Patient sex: M
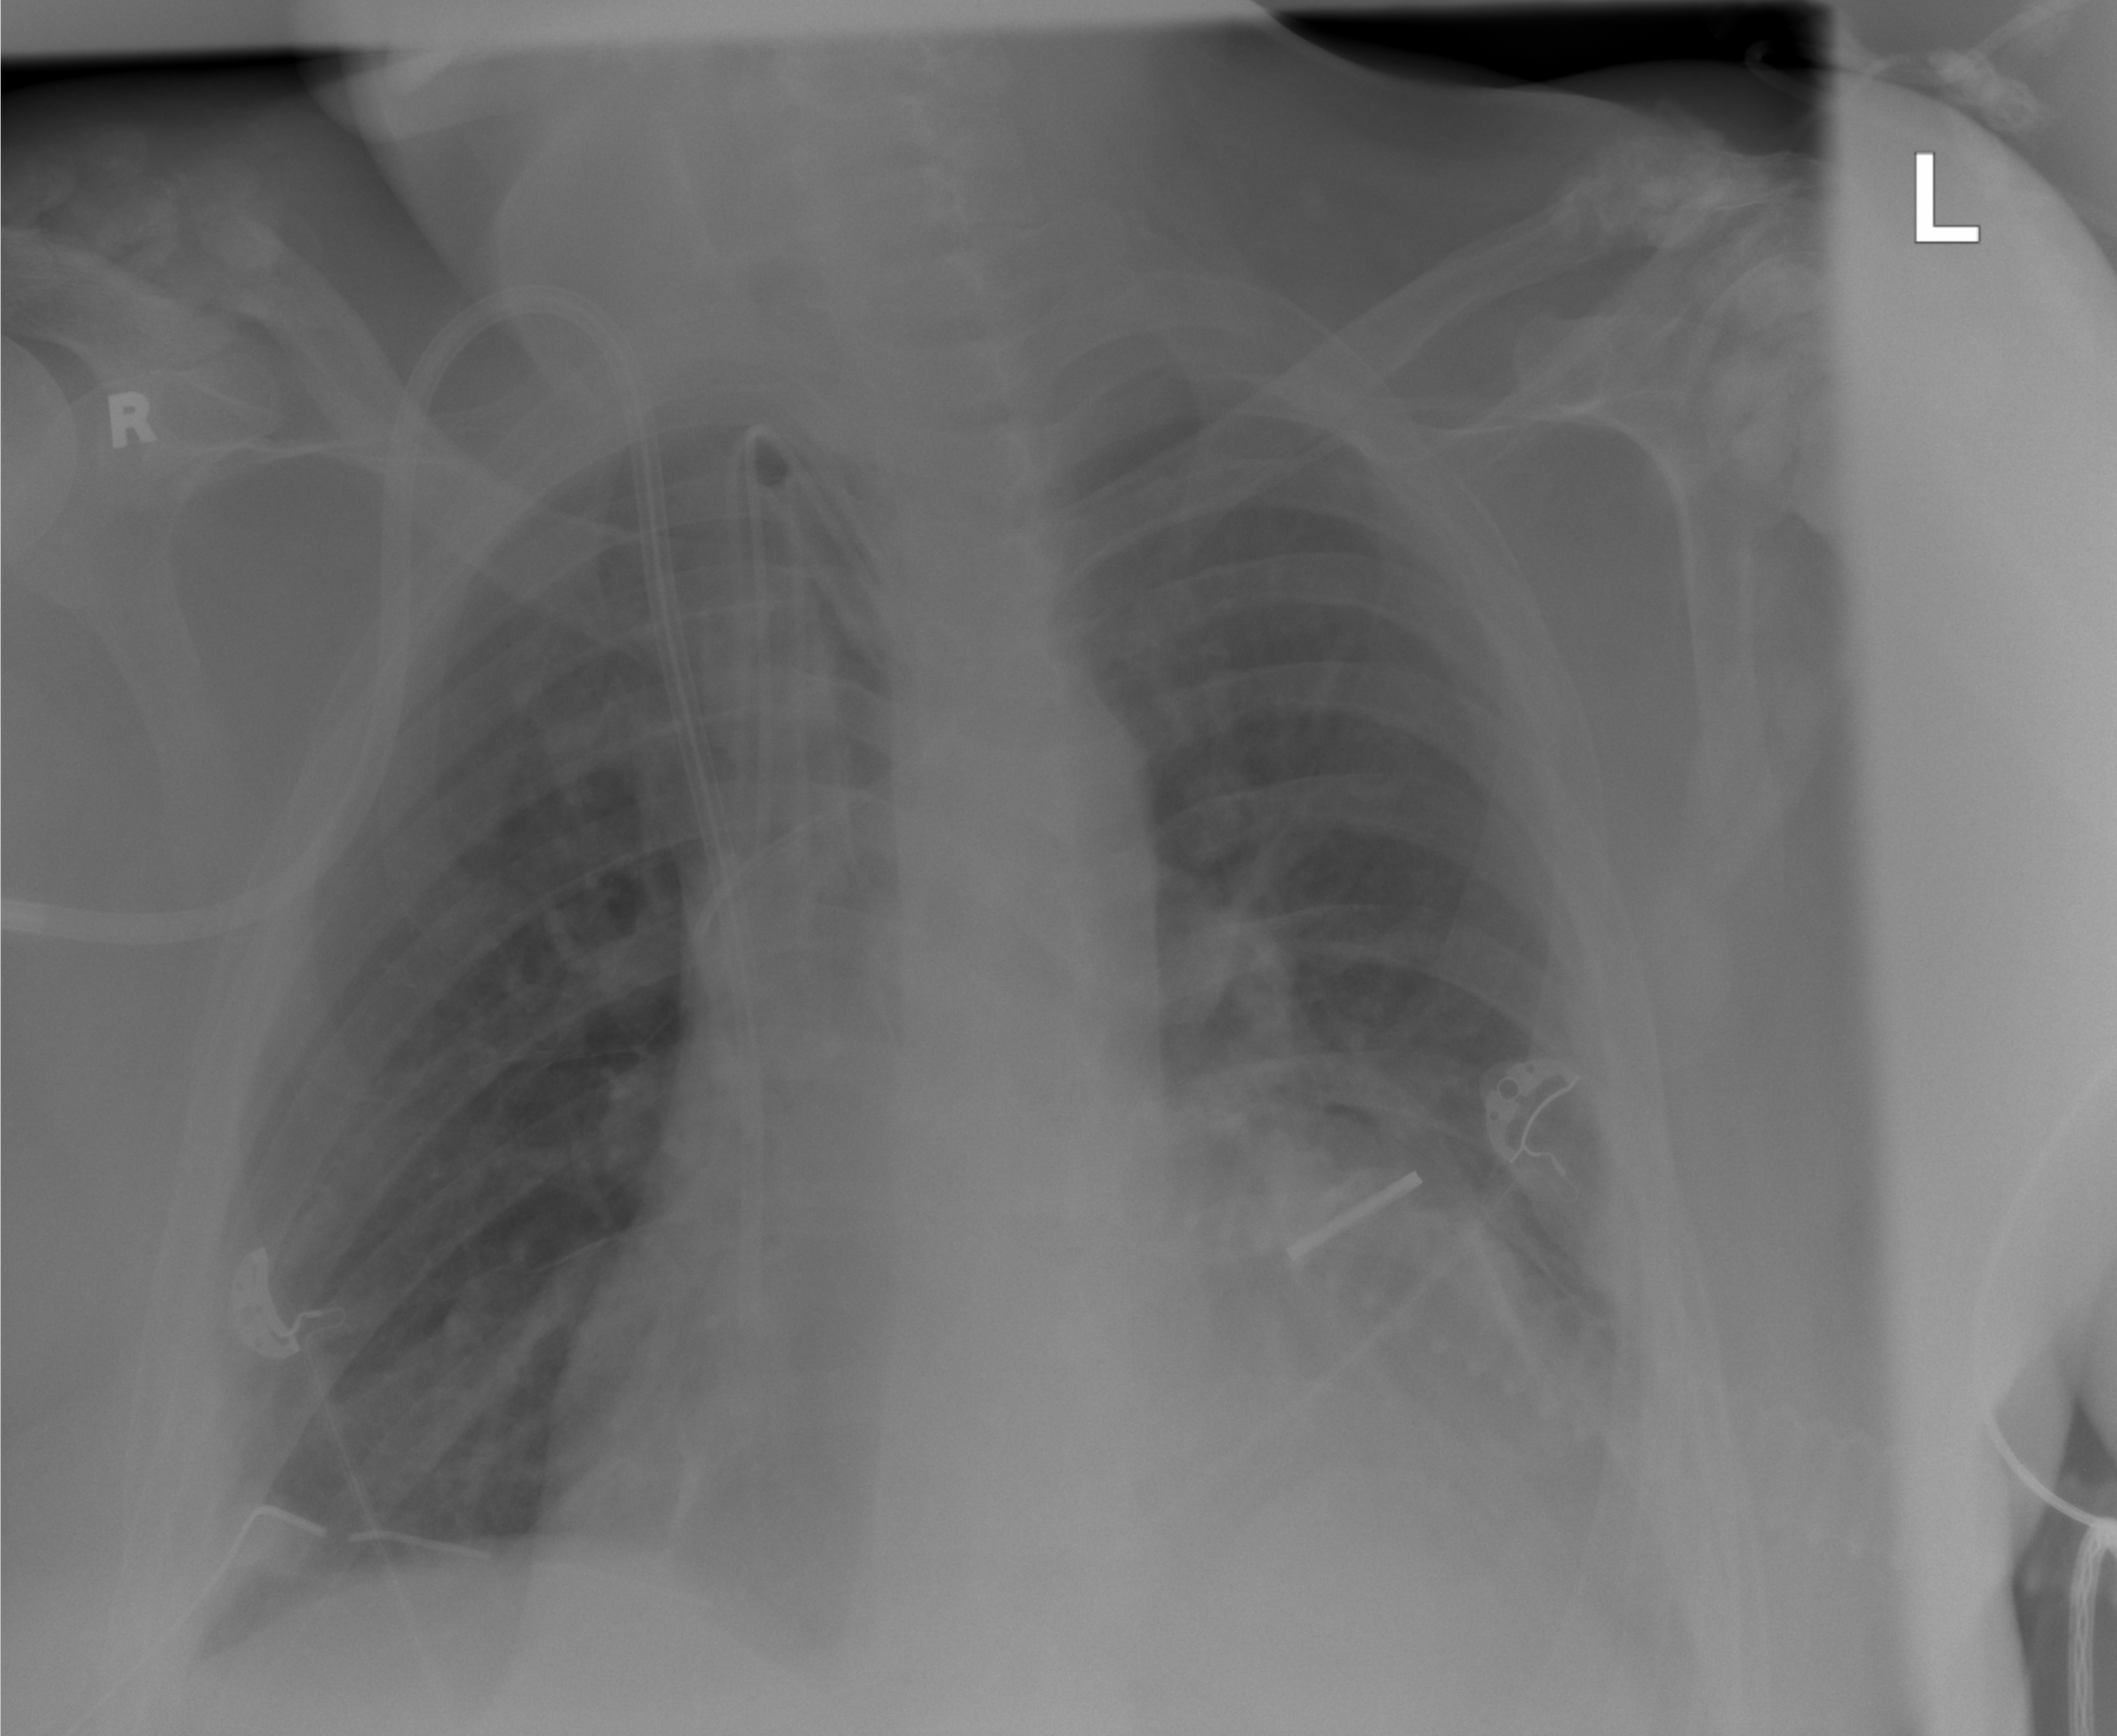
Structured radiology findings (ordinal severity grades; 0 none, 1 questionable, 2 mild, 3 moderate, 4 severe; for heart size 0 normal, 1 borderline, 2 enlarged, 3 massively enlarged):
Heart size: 2
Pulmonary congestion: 3
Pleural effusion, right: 2
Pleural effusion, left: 3
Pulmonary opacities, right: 2
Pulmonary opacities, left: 2
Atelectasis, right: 3
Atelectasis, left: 2